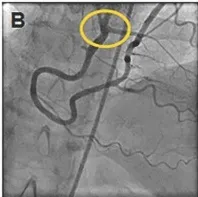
Coronary Angiogram. (B) Yellow circle denotes LAD arising anomalously from proximal RCA.
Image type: radiology (x_ray)